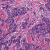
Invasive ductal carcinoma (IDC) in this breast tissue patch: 1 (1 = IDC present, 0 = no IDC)